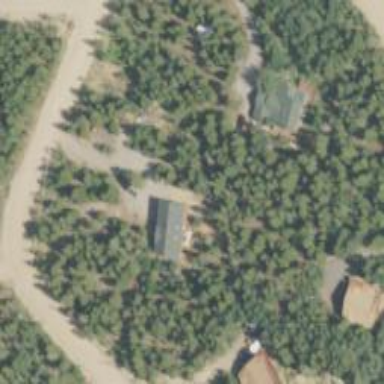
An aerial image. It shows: Driveway leading to service road.